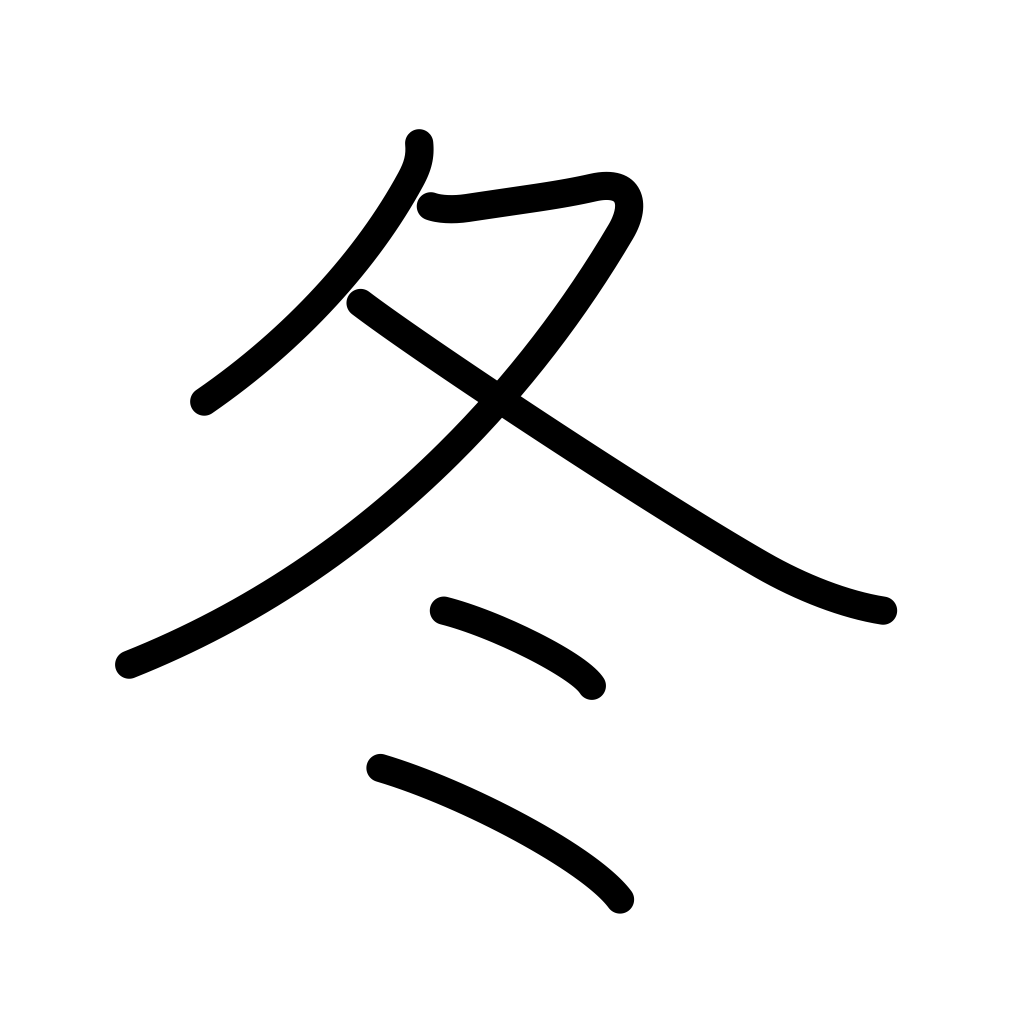
Meaning: winter